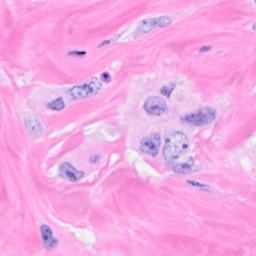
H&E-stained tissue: Breast